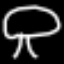
Label: mushroom